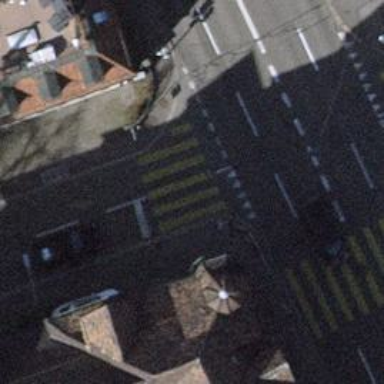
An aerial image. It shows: Zebra crossing with traffic signals on the road.